Question: I was wondering if there's any way to make a child more transparent than it's parent. I need to make a 'div' show through more than the 'div' it's contained in, any way to achieve this with CSS?
This is what I'm aiming for: I have a background with 0.6 opacity, the element on the left has 0.8, so it's darker, but I need the one on the right to be more transparent. Setting less alpha to it than the parent doesn't work, it just matches its parent.

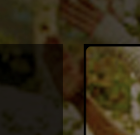
Answer: It can't be done using CSS 2, but can be done using CSS 3 <URL>
If you used <URL> for the parent, inside elements will not get opacity.
If you don't want to use css3, you have no way except putting the child outside the parent and play with positions.